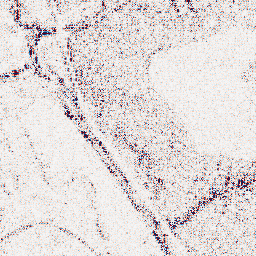
Category: wavelet
Decomposition family: wavelet_dwt
Decomposition parameters: wavelet: sym4
level: 1
Upsampling method: bicubic_3x
Upsampling parameters: scale: 3
Upsampling scale: 3